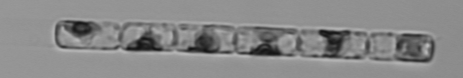
Label: Guinardia_delicatula